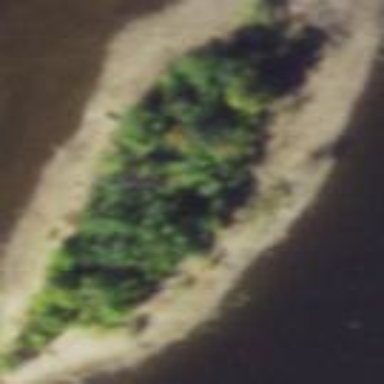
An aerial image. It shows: Islet.